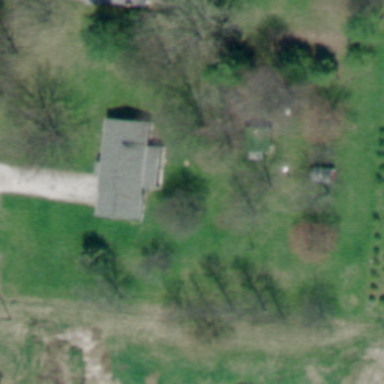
A house is surrounded by verdant lawn in the sparse residential area .